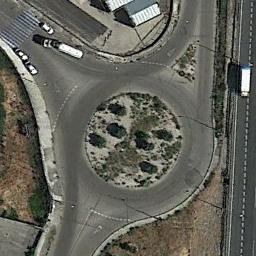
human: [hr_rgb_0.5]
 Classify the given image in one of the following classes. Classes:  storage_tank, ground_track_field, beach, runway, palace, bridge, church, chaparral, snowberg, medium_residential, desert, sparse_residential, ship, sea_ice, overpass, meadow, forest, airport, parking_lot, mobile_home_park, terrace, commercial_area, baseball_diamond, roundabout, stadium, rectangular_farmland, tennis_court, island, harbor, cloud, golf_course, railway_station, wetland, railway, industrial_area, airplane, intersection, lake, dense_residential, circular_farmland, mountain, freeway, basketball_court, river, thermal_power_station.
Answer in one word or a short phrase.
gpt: roundabout